Question: I am developing an android application that would show Points of interest google map,
i have my own sources so I am trying to remove the default points of interest(like malls,bus stops,...) that the google map show.
i have searched the documentation for a solution and was unsuccessful
is there a way to do it on android?
check out the blue bus stops that google provide

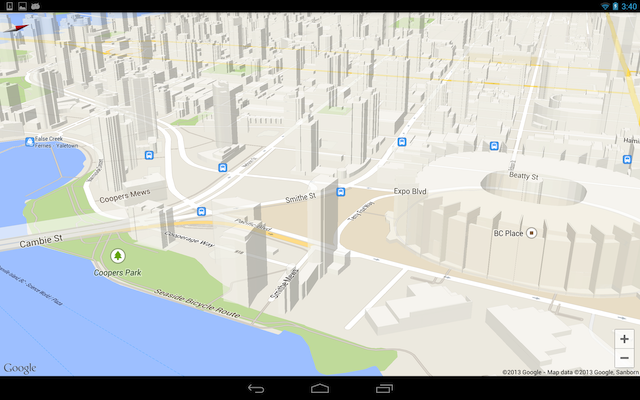
Answer: You can hide them now!
New google maps update supports it:
<URL>
Here's how you can implement it:
'''
@Override
public void onMapReady(GoogleMap googleMap) {
mMap = googleMap;
try {
boolean success = mMap.setMapStyle(MapStyleOptions.loadRawResourceStyle(getContext(), R.raw.map_style));
if (!success) {
Log.e("MapsActivityRaw", "Style parsing failed.");
}
} catch (Resources.NotFoundException e) {
Log.e("MapsActivityRaw", "Can't find style.", e);
}
}
'''
In raw directory you have to create a json file with map style you want to use.
You don't have to write this yourself, you can use editor, which google created:
<URL>
I don't know which version introduced this feature, but it works at least for 9.6.1.